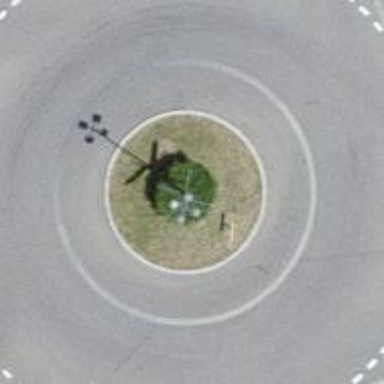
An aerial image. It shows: Secondary road leading to roundabout.